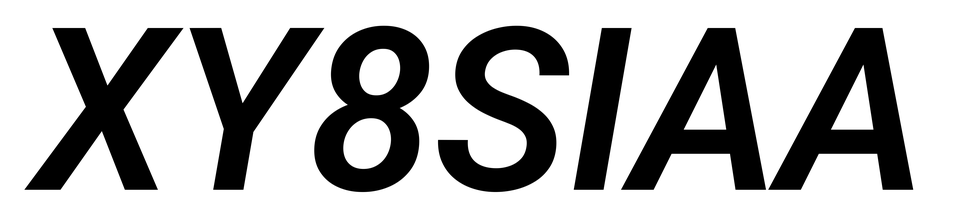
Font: Roboto-Italic_SemiBold_Italic